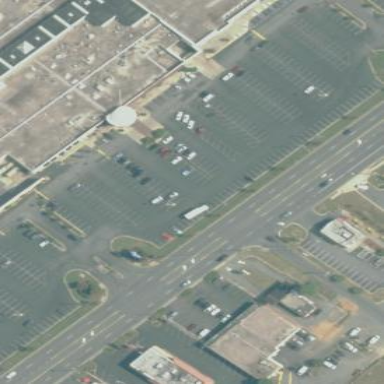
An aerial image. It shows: Parking area.